Question: I've created a gif using gganimate that shows NBA players regular season points per game and compares it to their points per game in the playoffs. I have everything working except i have a graphical issue with 'shadow_mark()'. The gif starts at the playoffs, transitions to the regular season mark, and then transitions back to playoffs mark.
I want 'shadow_mark()' to keep the playoffs mark on the graph at all times with 50% opacity like i have it right now. I don't want the regular season mark to stay on the graph, but I don't know how to get rid of it. I've tried various combinations of 'past = TRUE' and 'future = FALSE' etc in 'shadow_mark()' but it doesn't seem to have solved it. I've also tried 'exclude_layer = 1' but then that deletes both of the shadows instead of just the 1.

Here is my gif as of right now. Below is the code used to create it.
'''
j <- ggplot(nba2, aes(x = PPG, y = Player)) +
geom_point(shape = 21, stroke = 1, aes(fill = Tm, size = 2)) +
theme(legend.title = element_blank(), legend.position = 'none') +
xlab("Points Per Game") +
labs(caption = 'Data via basketball-reference.com')
plot(j)
anim <- j +
transition_states(Playoff_or_reg,
transition_length = 2,
state_length = 2,
wrap = TRUE) +
shadow_mark(past = TRUE, future = FALSE, alpha = 0.5) +
ggtitle("{closest_state}")
anim
'''
Any help on how to fix this issue would be appreciated!
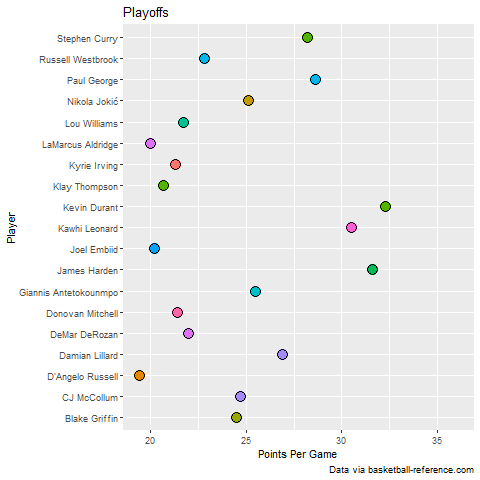
Answer: What you wanna do is create a new variable that equals each player's PPG in the regular season. That variable is going to be your static, transparent point. The original variable is the one that is going to transition.
Here's what the code for that viz might look like:
'''
df %>%
ggplot(aes(x = Player, y = PPG, color = Tm, fill = Tm)) +
geom_point(size = 4.5, shape = 21, alpha = 1, stroke = 1) +
geom_point(size = 4.5, shape = 21, alpha = .2, stroke = 1, aes(fill = Tm, color = Tm, x = Player, y = newPPG)) +
coord_flip() +
theme(legend.position = 'none') +
transition_states(
Playoff_or_reg,
transition_length = 1,
state_length = 2)
'''
Hope that helps